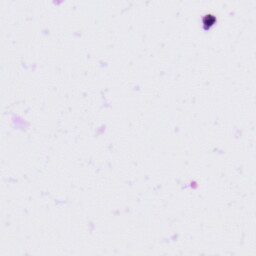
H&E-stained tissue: Tonsil